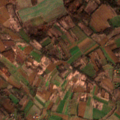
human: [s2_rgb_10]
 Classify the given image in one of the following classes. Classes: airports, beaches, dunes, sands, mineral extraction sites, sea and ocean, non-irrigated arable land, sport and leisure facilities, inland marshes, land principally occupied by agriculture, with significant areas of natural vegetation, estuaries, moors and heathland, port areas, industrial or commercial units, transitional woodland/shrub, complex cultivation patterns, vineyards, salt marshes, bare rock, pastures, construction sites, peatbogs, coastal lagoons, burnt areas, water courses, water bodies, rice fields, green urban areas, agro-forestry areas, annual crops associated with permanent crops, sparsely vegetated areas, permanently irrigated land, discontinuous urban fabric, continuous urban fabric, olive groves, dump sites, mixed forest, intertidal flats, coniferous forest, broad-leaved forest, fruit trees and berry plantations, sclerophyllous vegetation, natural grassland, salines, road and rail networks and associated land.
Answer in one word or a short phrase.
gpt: discontinuous urban fabric, non-irrigated arable land, complex cultivation patterns, land principally occupied by agriculture, with significant areas of natural vegetation, broad-leaved forest